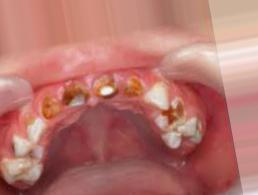
Condition: Caries